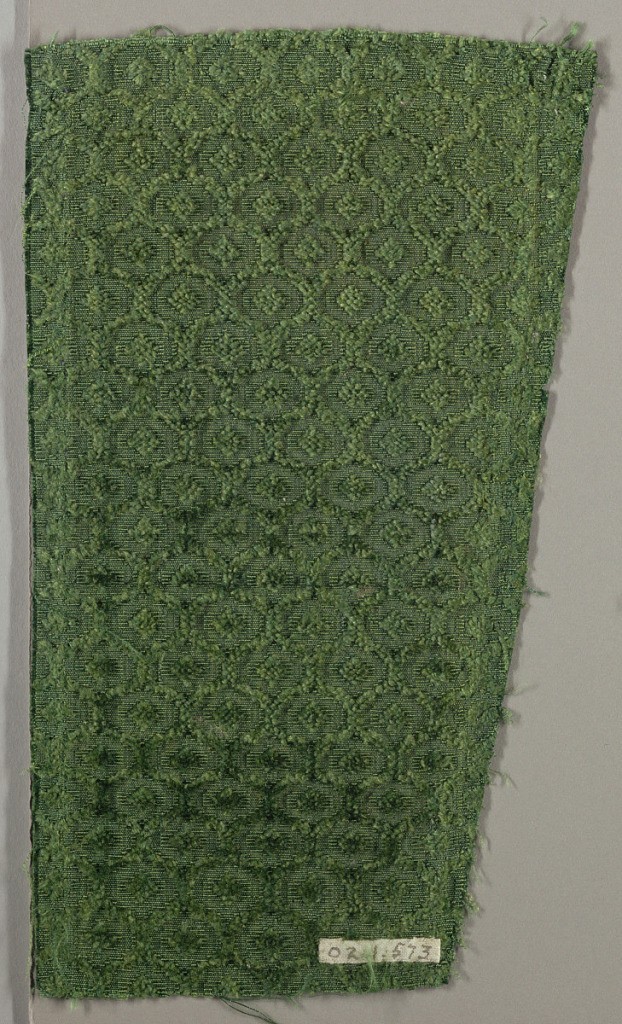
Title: Fragment
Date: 17th–18th century
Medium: silk Technique: supplementary warp forming cut and uncut pile in plain weave foundation (velvet)
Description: Pattern of lozenges containing small leaves in deep green.